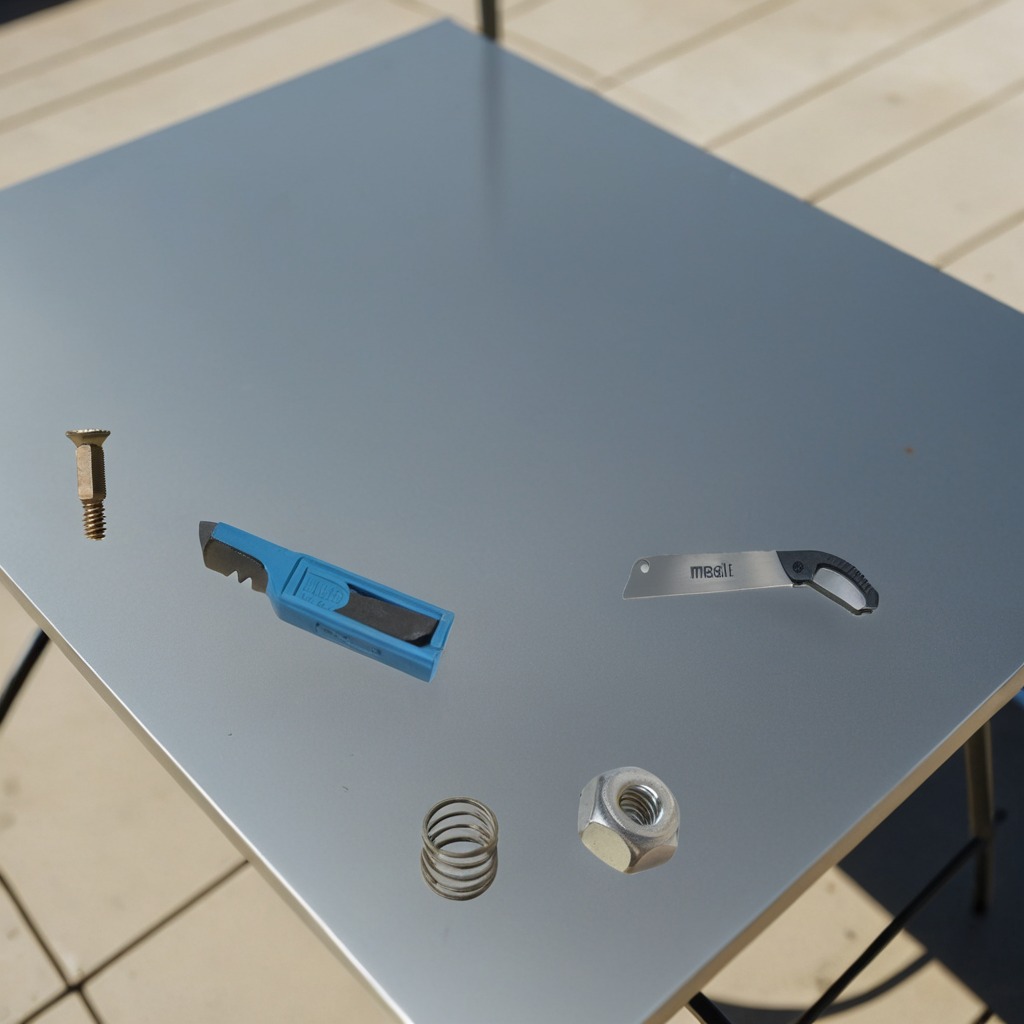
A utility knife, a metal machine screw, a coiled metal spring, a handheld metal saw, and a metal nut are lying on a clean utility table in a temporary outdoor tool station afternoon light present textured surface.